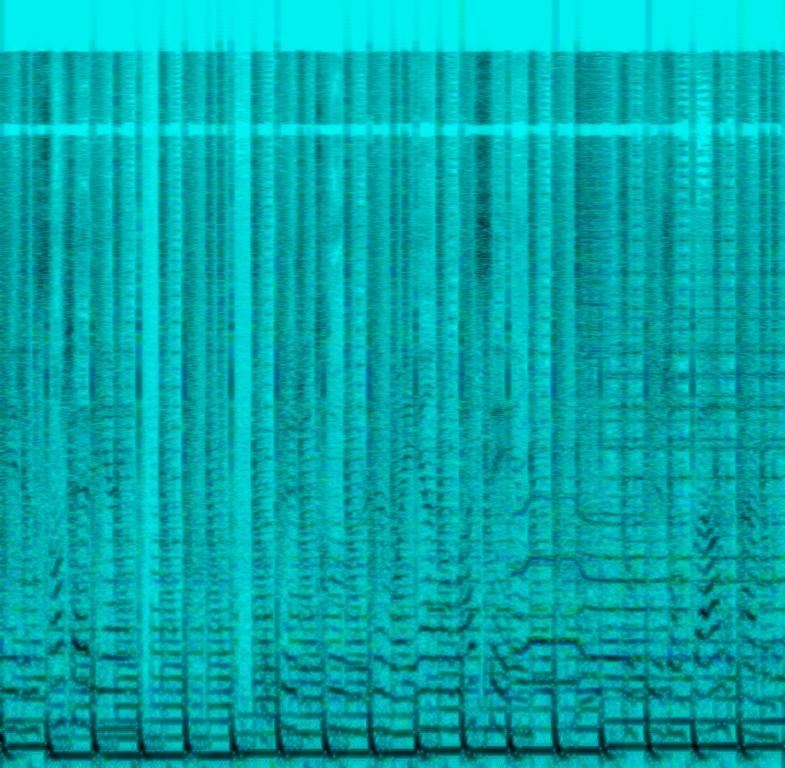
This is a French electronic pop music piece. There is a male vocalist singing in the lead. A melodic pad is playing a repeated theme while a fuzzy synth bass is playing a loud bass line. There is an electronic drum beat in the rhythmic background. The atmosphere is sensual and erotic. This piece could be playing in the background at a nightclub or a dance club in France.